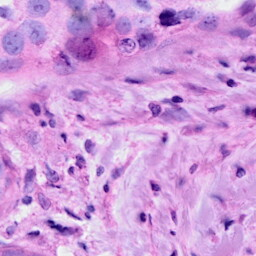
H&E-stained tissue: Breast